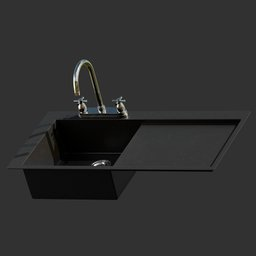
Label: appliances